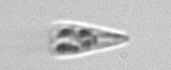
Label: Licmophora